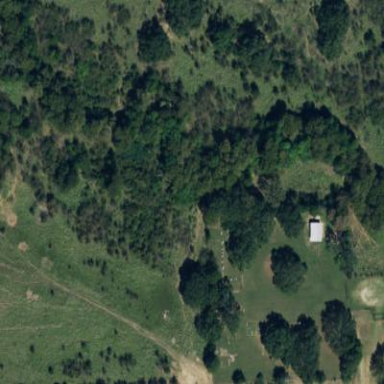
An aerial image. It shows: Cemetery or graveyard.